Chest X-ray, AP view. Patient: 41 years old, sex M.
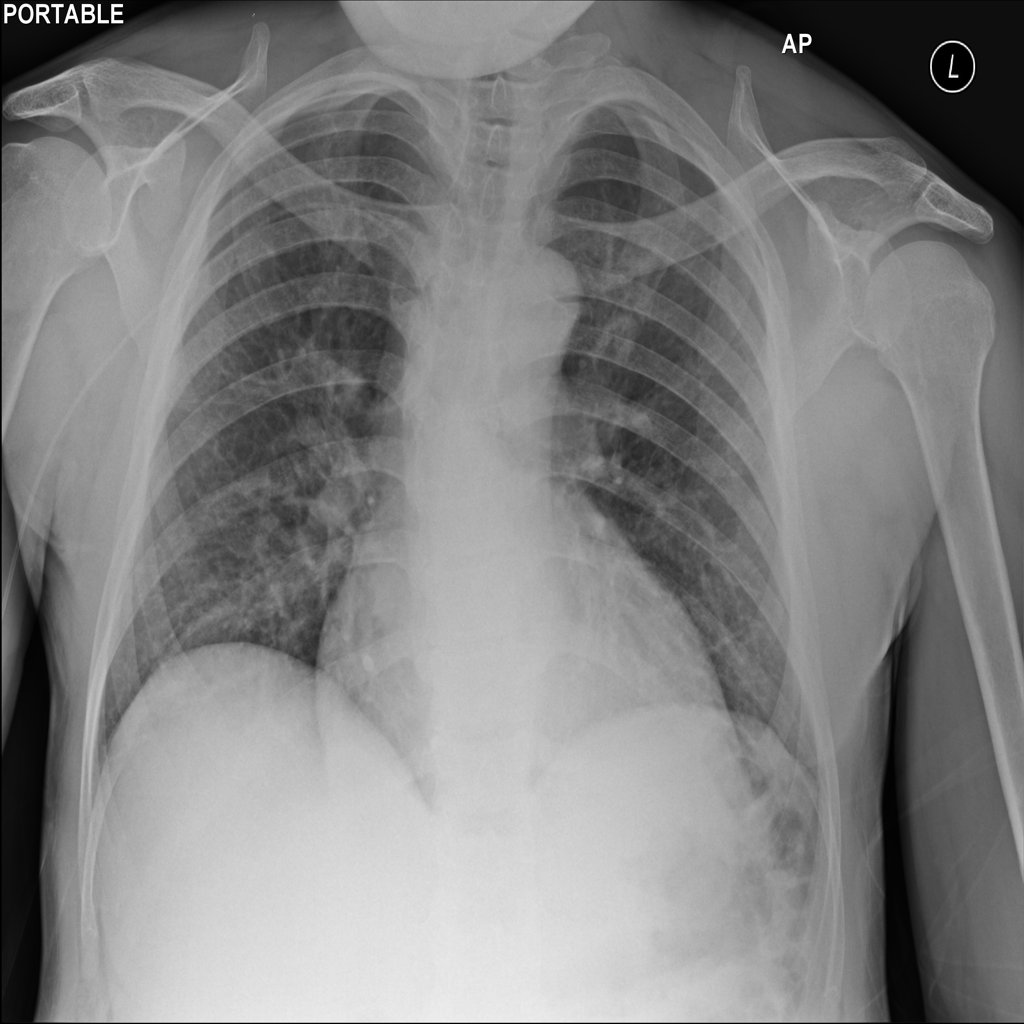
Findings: No Finding